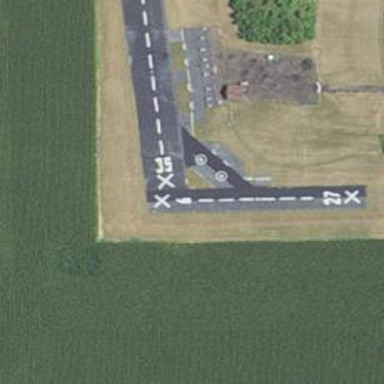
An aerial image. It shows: Asphalt runway at the airport.